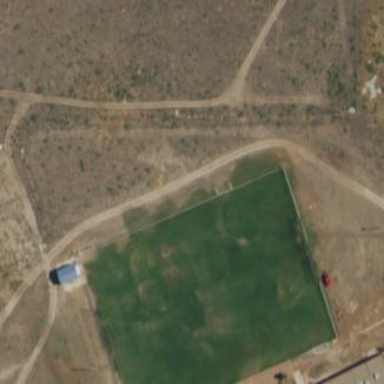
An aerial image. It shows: Soccer pitch for outdoor sports and leisure activities.